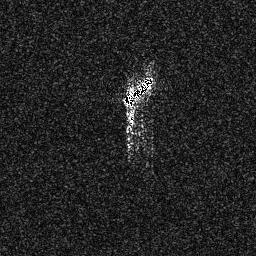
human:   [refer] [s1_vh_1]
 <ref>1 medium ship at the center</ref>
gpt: <box>[[47, 28, 59, 41, 0]]</box>